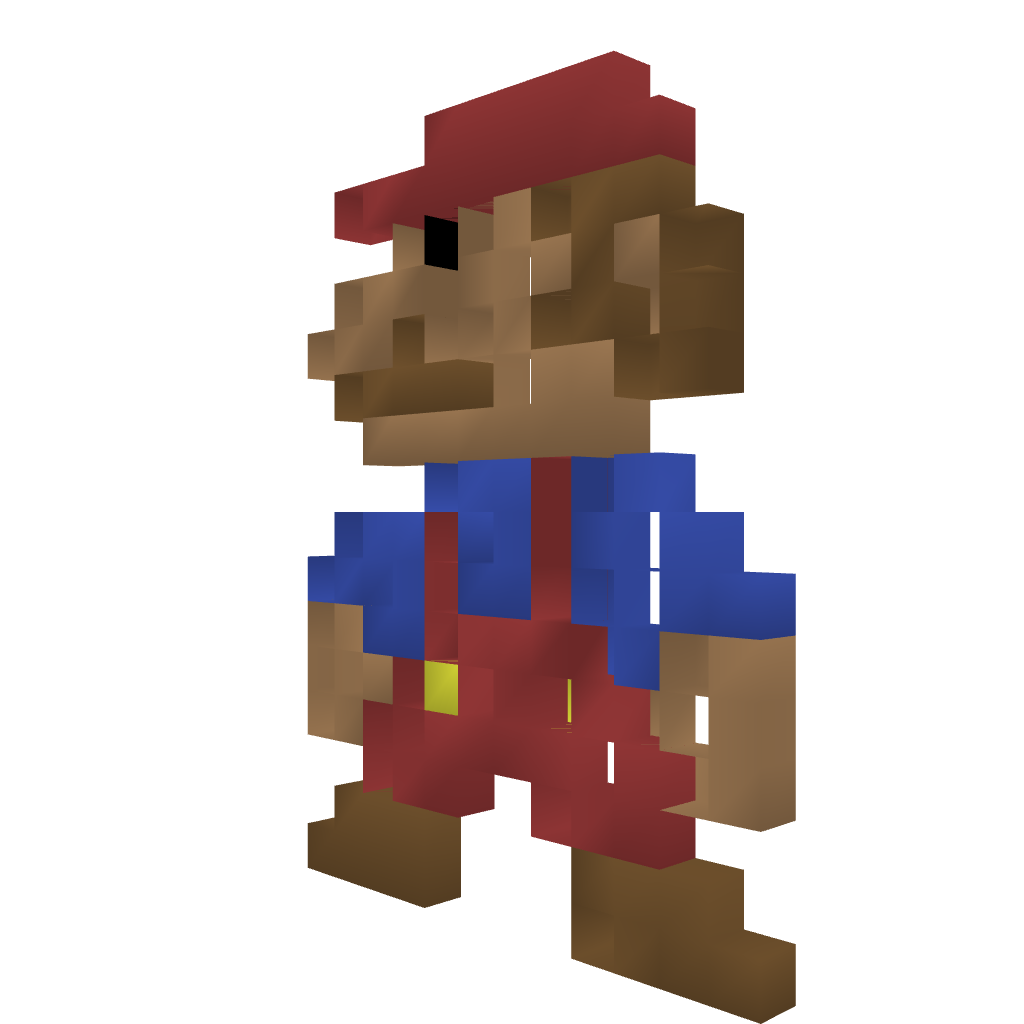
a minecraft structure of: Super Mario 8-Bit Style [Standing] high quality